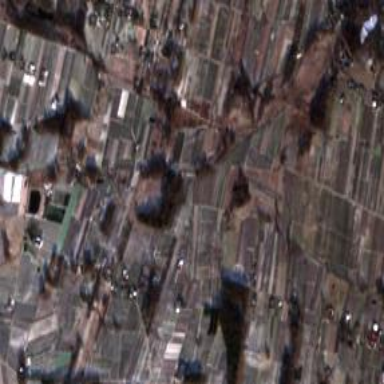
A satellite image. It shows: Orchard.